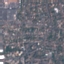
Label: Residential